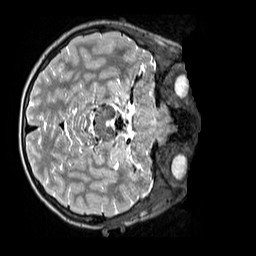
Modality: T2w
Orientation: axial
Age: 9
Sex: male
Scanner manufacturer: siemens
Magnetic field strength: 3 T
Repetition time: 3.2 s
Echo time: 0.408 s